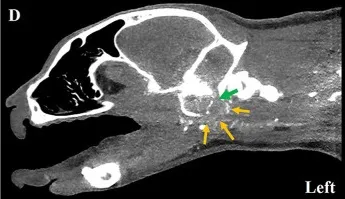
Computed tomography images of a 7-year-old American short hair cat with left-sided middle ear adenocarcinoma. Post-contrast. Images of soft tissue mass around the tympanic bulla at each level. The ventral margin of the bulla was disrupted, and a contrast-enhancing mass (orange arrow) around the tympanic bulla was noted (B, D, F). On the sagittal view ,. The tympano-occipital fissure (green arrow).
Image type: radiology (ct)